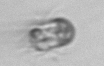
Label: Mesodinium